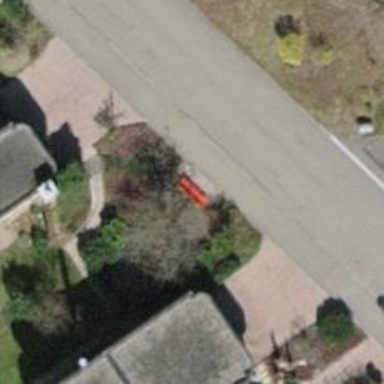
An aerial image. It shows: Red bench.